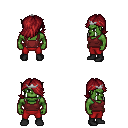
a pixel art fantasy rpg character, male body template, orc, green skin, maroon pirate shirt, red pants, brunette swoop hairstyle, silver tiara, black shoes, four views (front, back, left, right), 2x2 character sprite sheet, small pixel art, hard edges, no anti-aliasing